Field crop: maize
Growth stage: 2
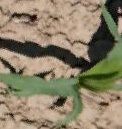
Species: maize